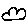
Label: cloud